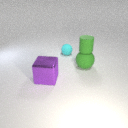
large green rubber sphere below small green rubber cylinder